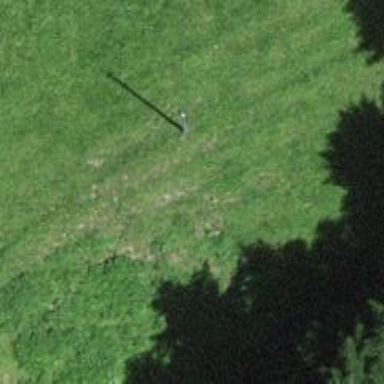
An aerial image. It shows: Minor power line.